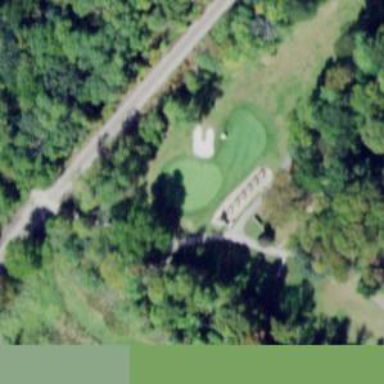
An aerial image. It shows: Golf hole.